Question: How do you make sure all the content in a numerical list is left aligned to the same spot? You see how when you go from #9 to #10, the numbering gets an extra digit and pushes the content a little bit to the right? I can live with #99-to-#100 screwing things up, but I'd like to fix this #9-to-#10 issue. Making the numbering go outside makes the content align properly, but then there's no background on the numbering.

'''
#file ol {
line-height: 3em;
font-size: 1.2em;
color: #999;
}
#file ol li {
list-style: decimal inside none;
padding: 0 0 0 1em;
}
#file ol li.alt {
background: #eee;
}
'''
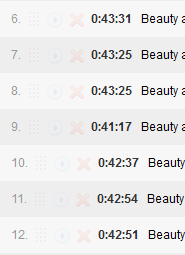
Answer: The list style needs to be outside for this to happen.
'''
#file ol li {
list-style: decimal outside none;
padding: 0 0 0 1em;
}
'''
The only other option, to fix your background issues, would be to use another element inside the LI that you place 'inline-block' with a predefined width and manually increment or to use a table. If your project does not rely on backwards compatability, please let me know as there may be some CSS3 options.